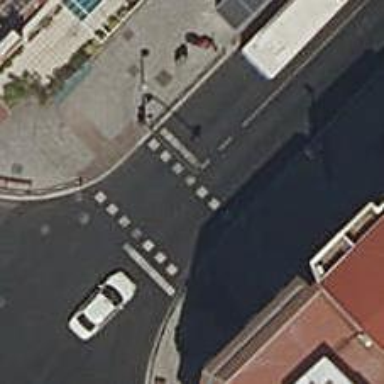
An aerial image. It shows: Road with traffic signals at crossing.